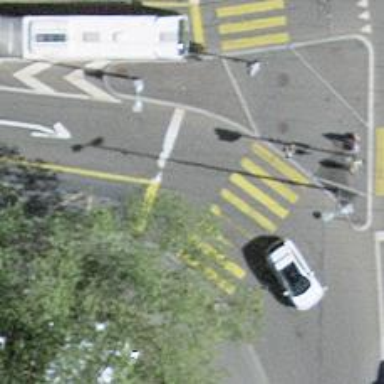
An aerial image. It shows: Road with traffic signals.